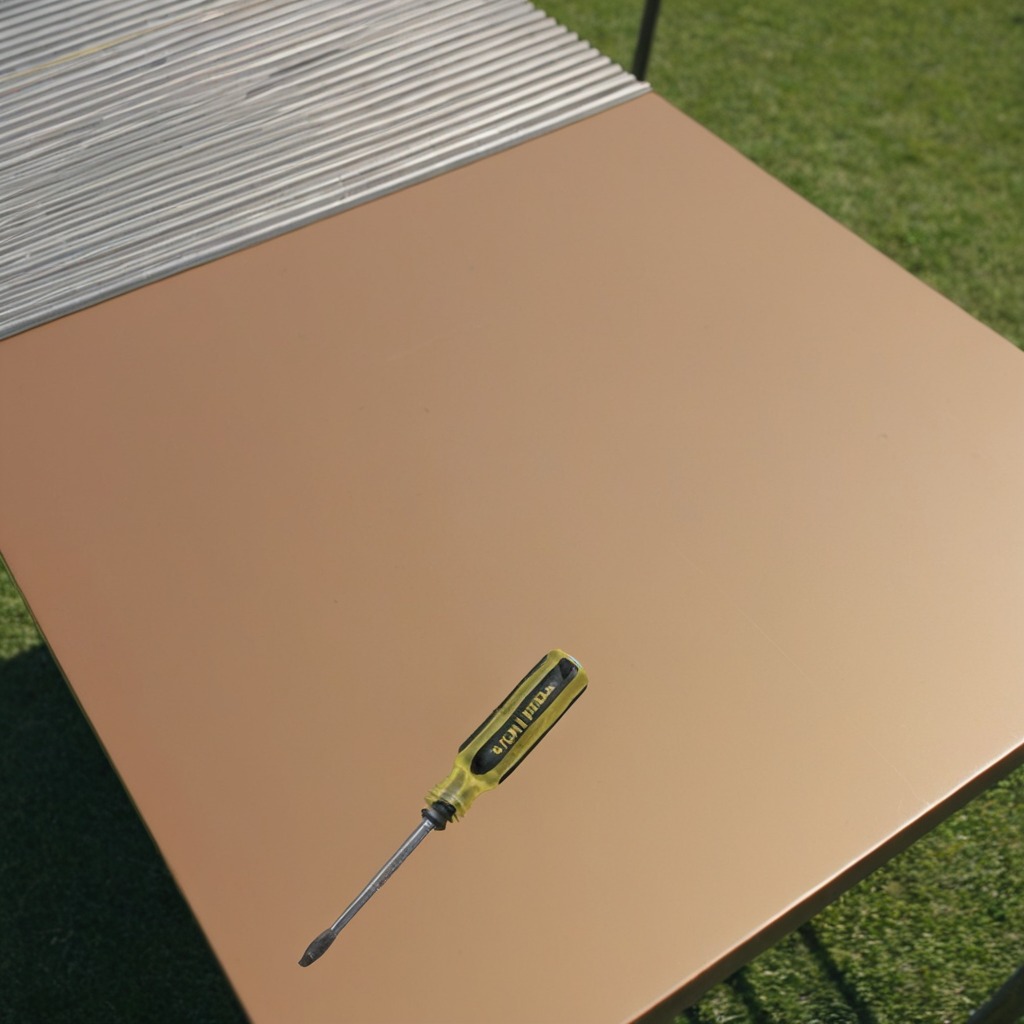
A screwdriver lying on a clean utility table in a temporary outdoor tool station afternoon light present textured surface